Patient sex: M
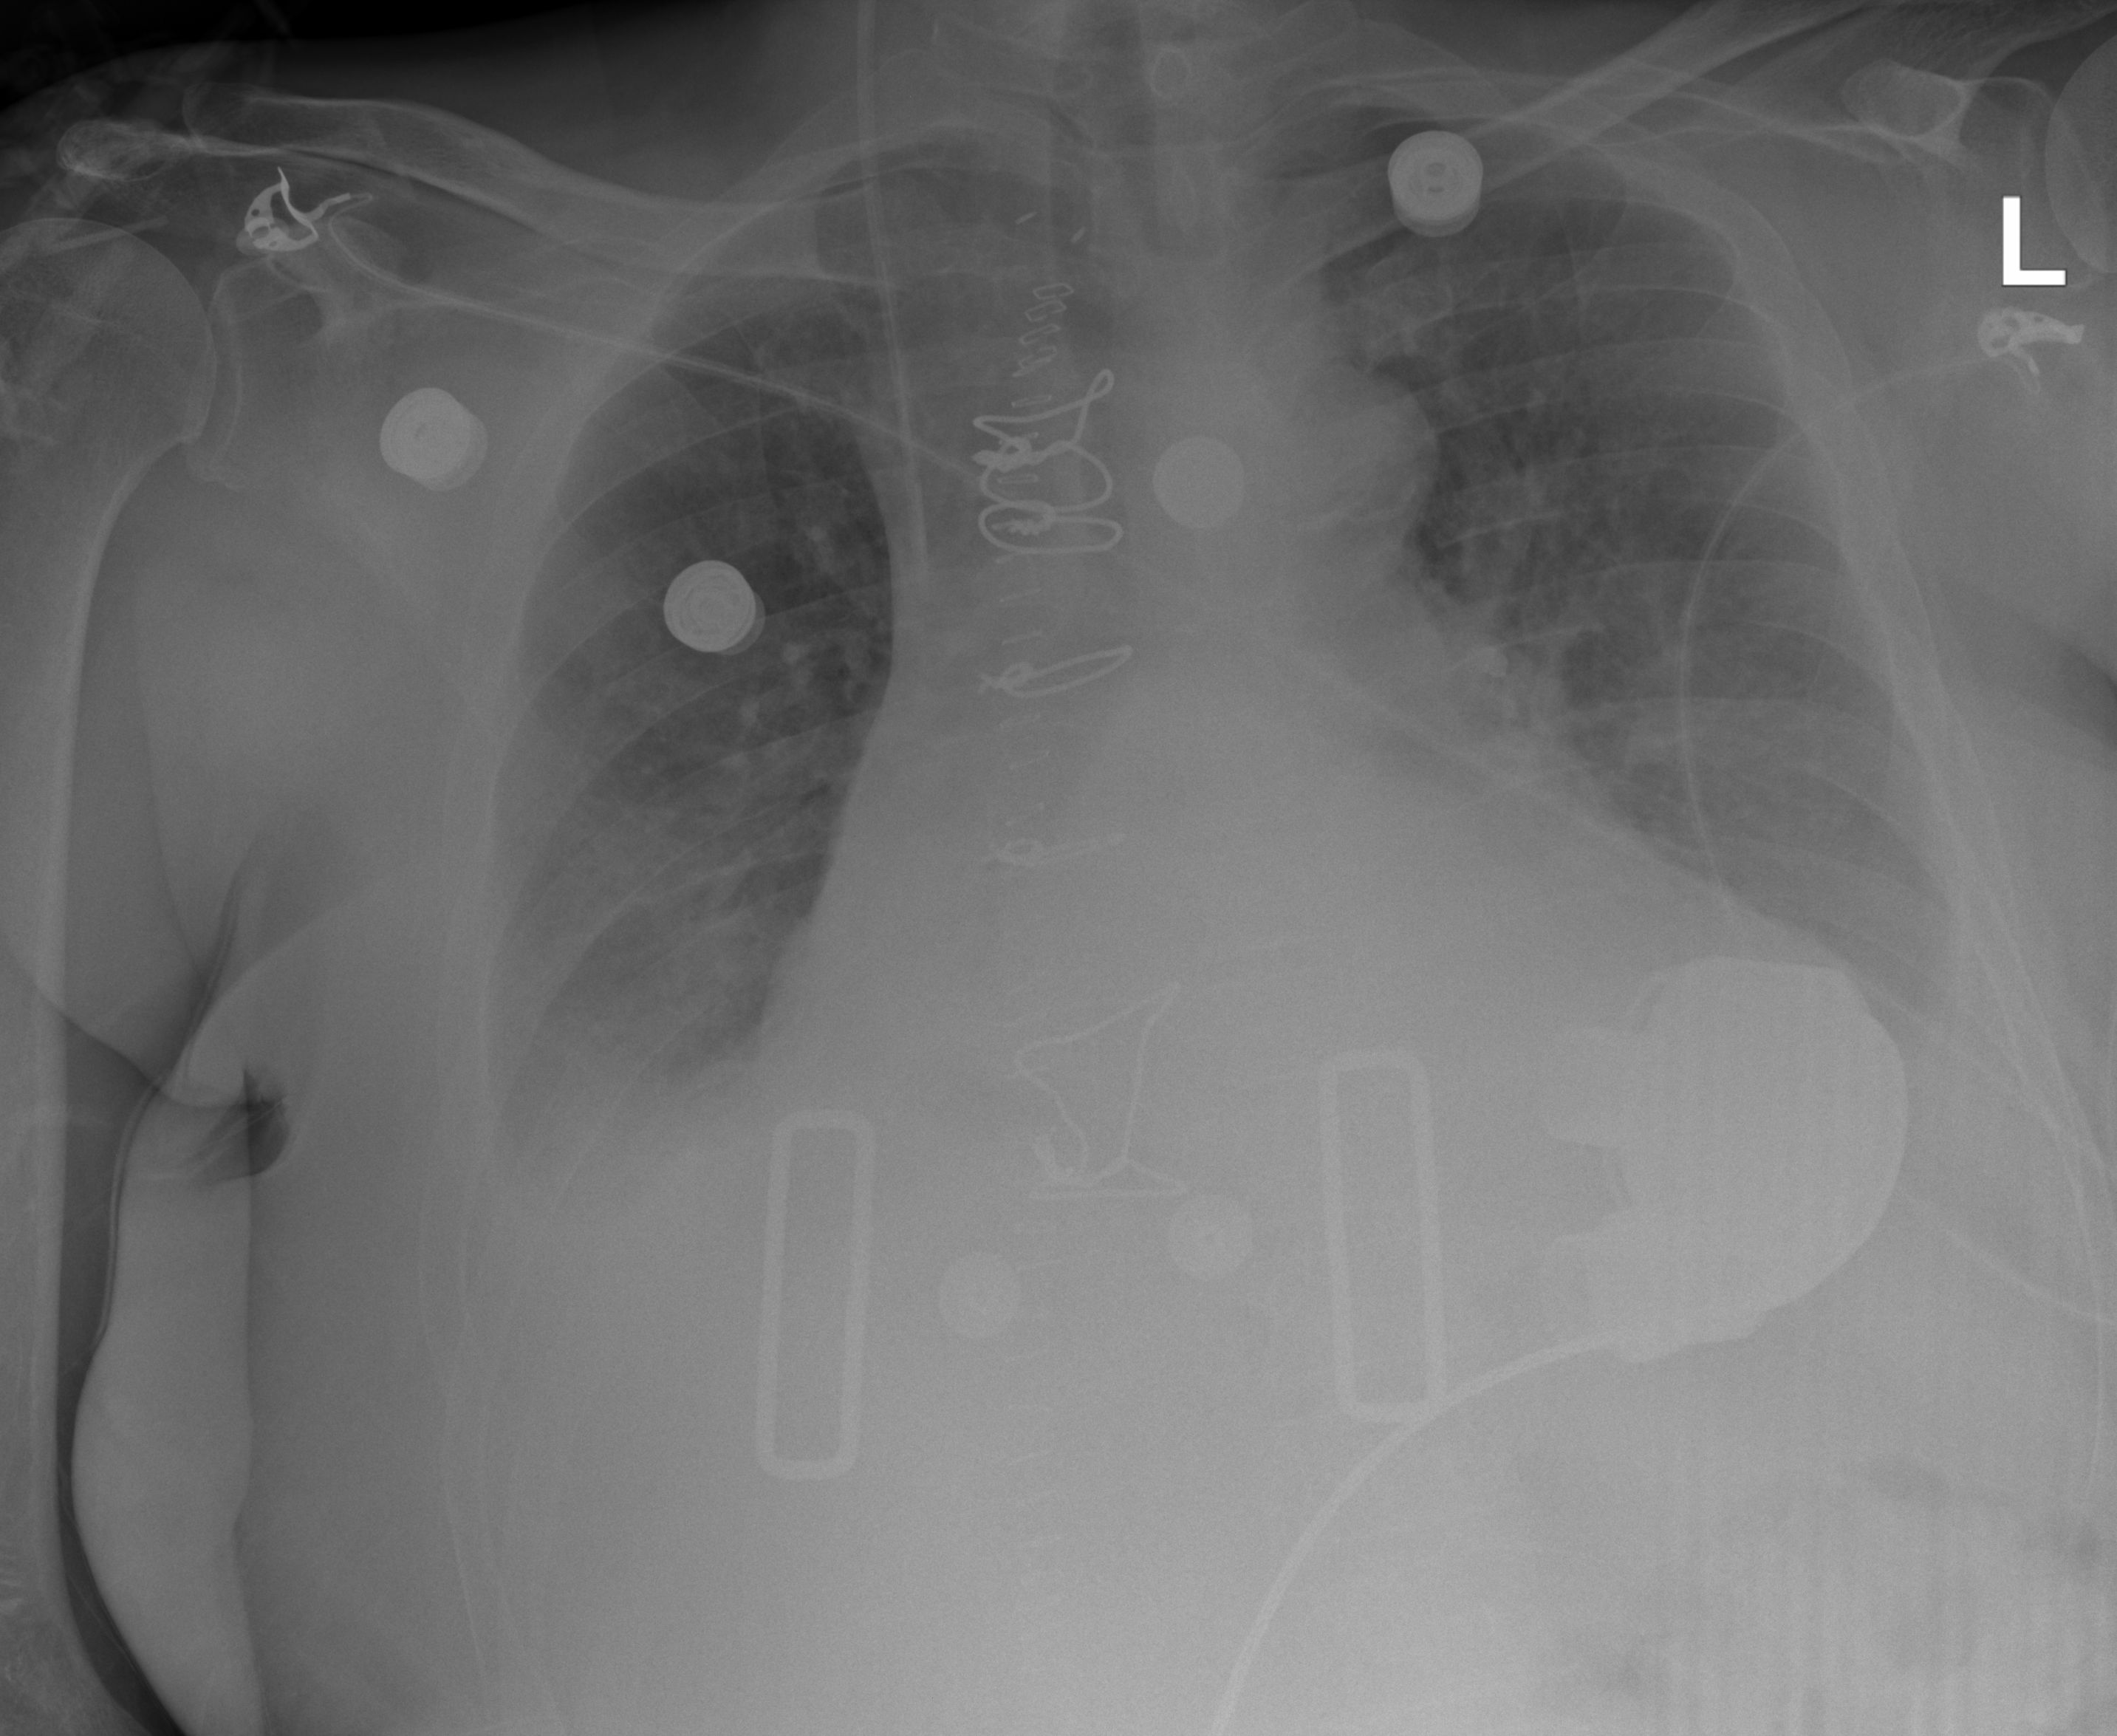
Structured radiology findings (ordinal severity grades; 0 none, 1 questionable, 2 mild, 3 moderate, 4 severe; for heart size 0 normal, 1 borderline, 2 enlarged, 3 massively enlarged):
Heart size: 2
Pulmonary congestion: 2
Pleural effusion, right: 2
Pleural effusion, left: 2
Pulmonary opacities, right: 0
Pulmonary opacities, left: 0
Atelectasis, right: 2
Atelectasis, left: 2